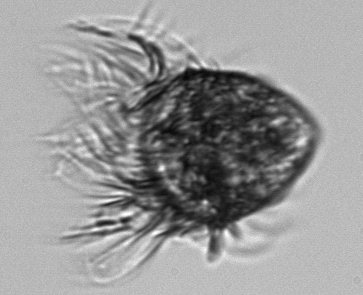
Label: Pelagostrobilidium